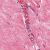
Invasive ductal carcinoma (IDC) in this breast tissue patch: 0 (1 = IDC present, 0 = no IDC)